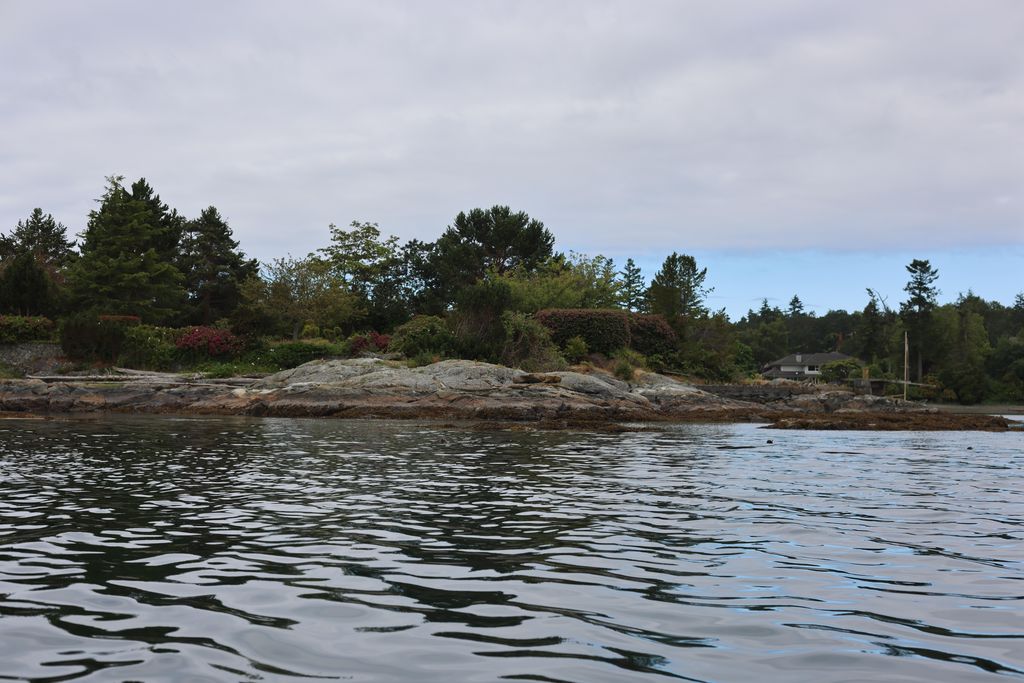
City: victoria